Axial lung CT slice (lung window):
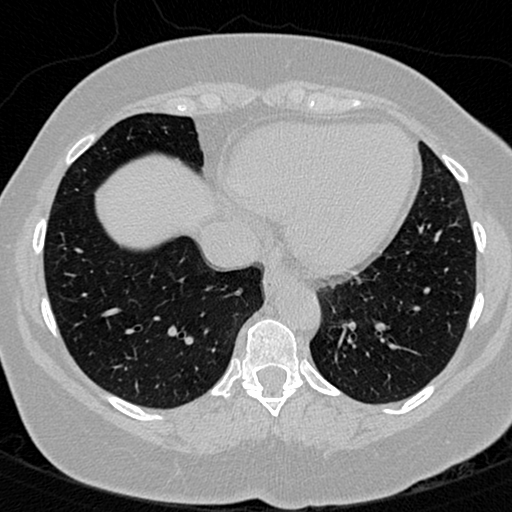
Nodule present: no